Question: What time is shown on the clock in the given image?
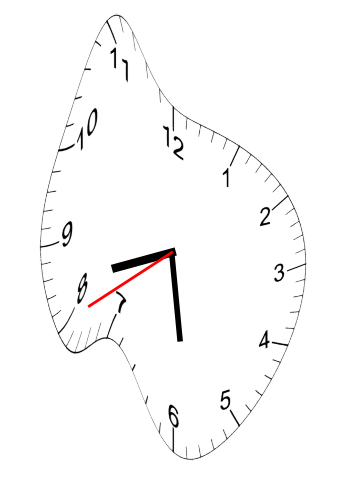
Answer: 08:28:40